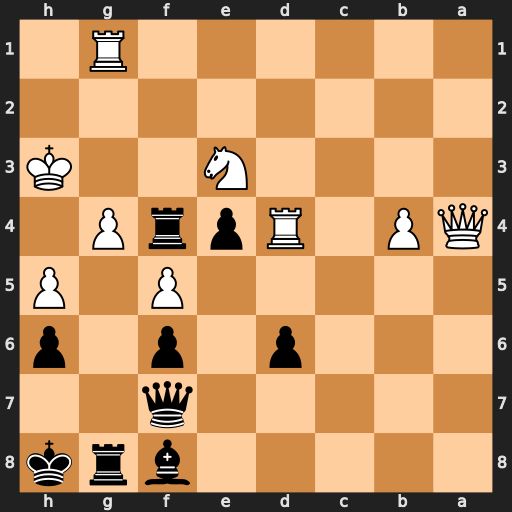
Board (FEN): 5brk/5q2/3p1p1p/5P1P/QP1RprP1/4N2K/8/6R1
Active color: b
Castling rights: -
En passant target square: -
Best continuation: Rgxg4 Rxg4 Qxh5+ Kg2 Rxg4+ Nxg4 Qxg4+ Kf1 Qf3+